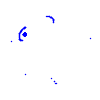
Particle: electron